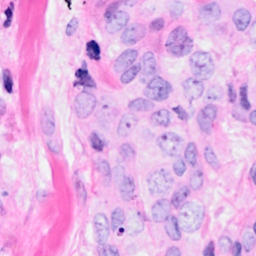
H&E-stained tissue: Breast